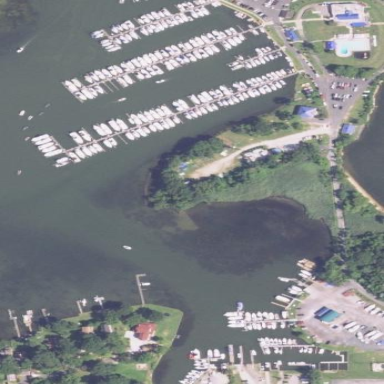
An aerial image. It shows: Marina on leisure land.